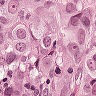
Metastatic tissue present: yes